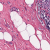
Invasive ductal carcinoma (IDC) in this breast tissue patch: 0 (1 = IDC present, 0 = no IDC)